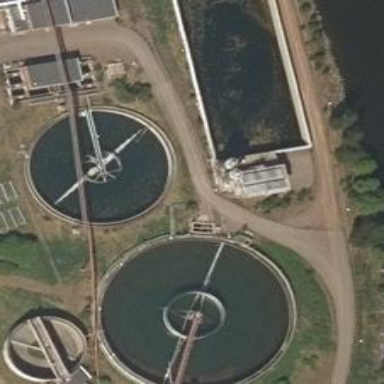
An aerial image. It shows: Body of wastewater.